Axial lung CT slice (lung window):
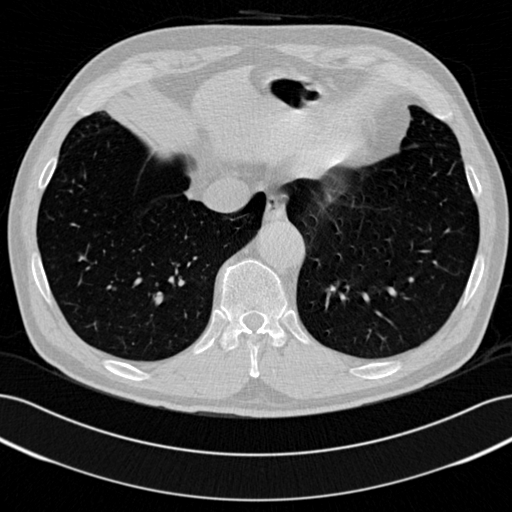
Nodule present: no